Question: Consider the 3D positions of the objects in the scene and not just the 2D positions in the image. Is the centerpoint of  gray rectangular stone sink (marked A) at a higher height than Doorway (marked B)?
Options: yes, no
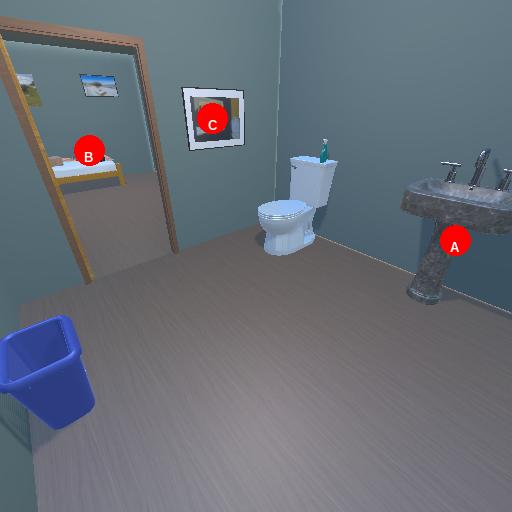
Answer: yes